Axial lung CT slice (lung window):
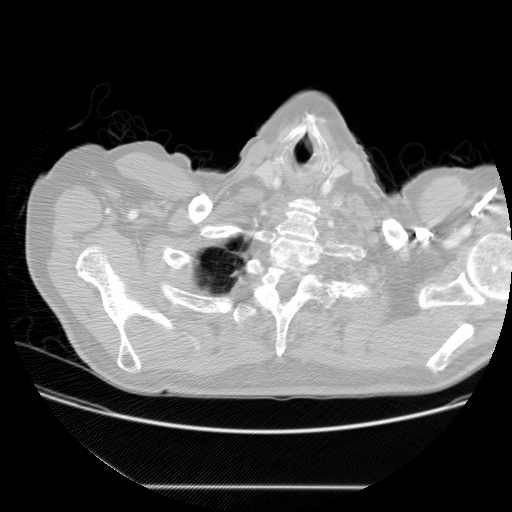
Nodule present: no